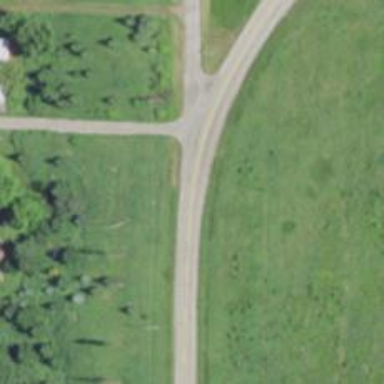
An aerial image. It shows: Tertiary road.